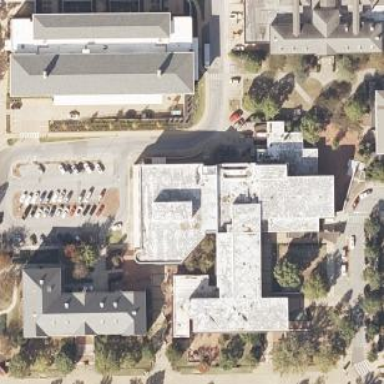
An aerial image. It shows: View of university building.